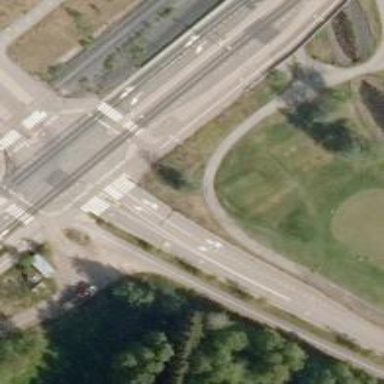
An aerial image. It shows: Path used for both walking and golf.